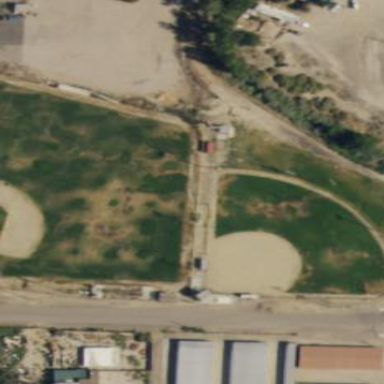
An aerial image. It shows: Baseball pitch for leisure land.